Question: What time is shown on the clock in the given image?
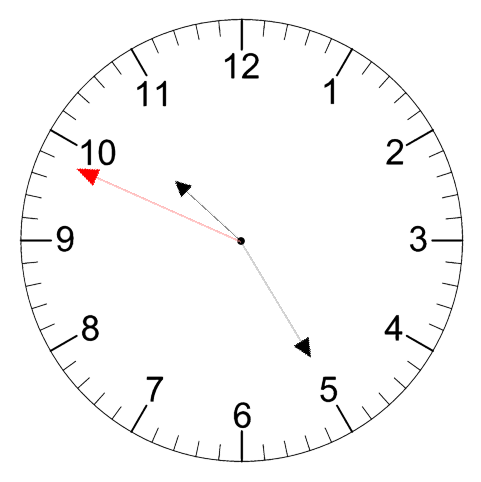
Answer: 10:24:49